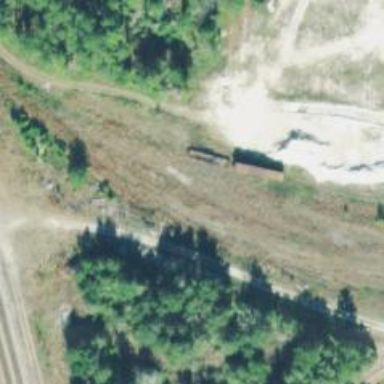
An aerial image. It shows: Historical railway car.